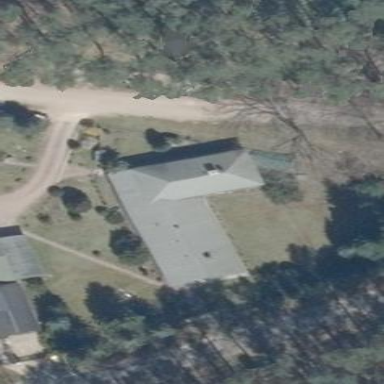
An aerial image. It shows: Gabled building.